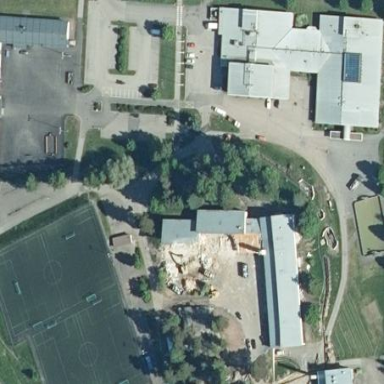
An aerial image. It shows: School.